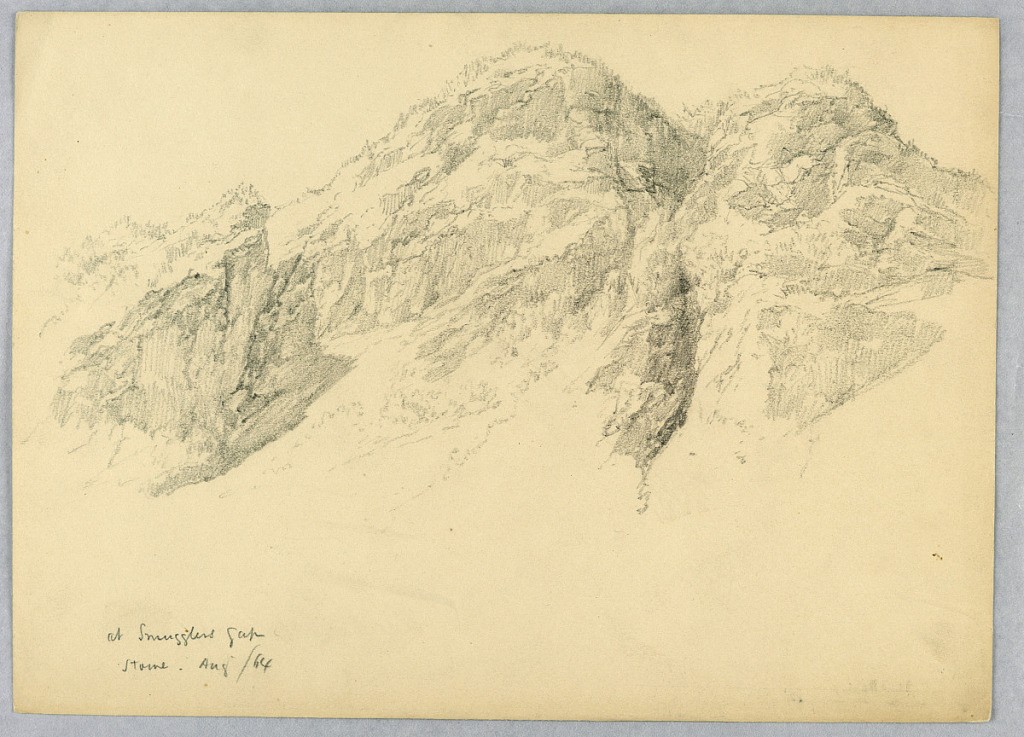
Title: At Smuggler's Gap, Stowe, Vermont
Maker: Daniel Huntington, American, 1816–1906
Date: August 1864
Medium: Graphite on cream paper
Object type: Drawing
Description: Rocky steep peak of mountain, with some brush along the top.